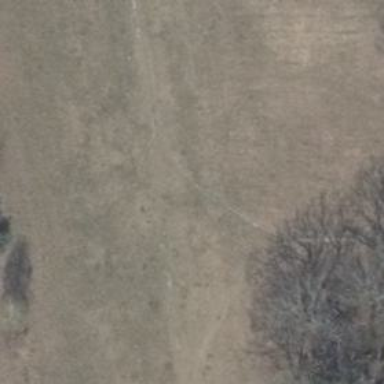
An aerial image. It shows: Grass path.